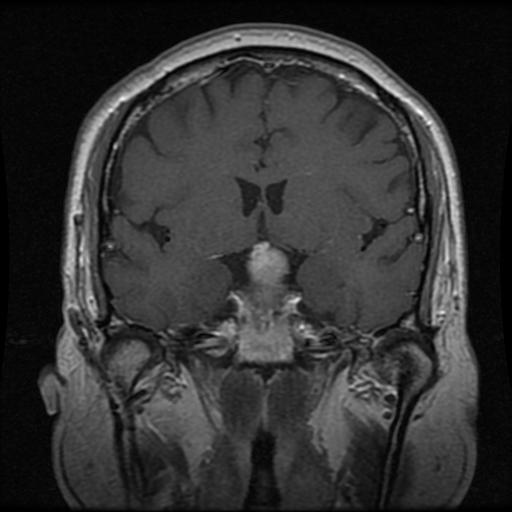
Label: pituitary